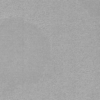
Label: not_dusty